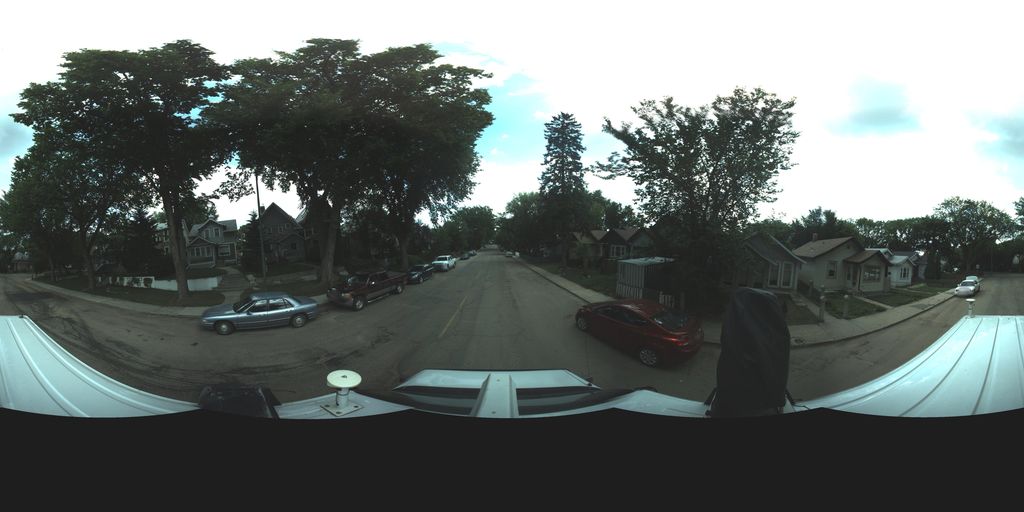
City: saskatoon